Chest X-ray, AP view. Patient: 29 years old, sex M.
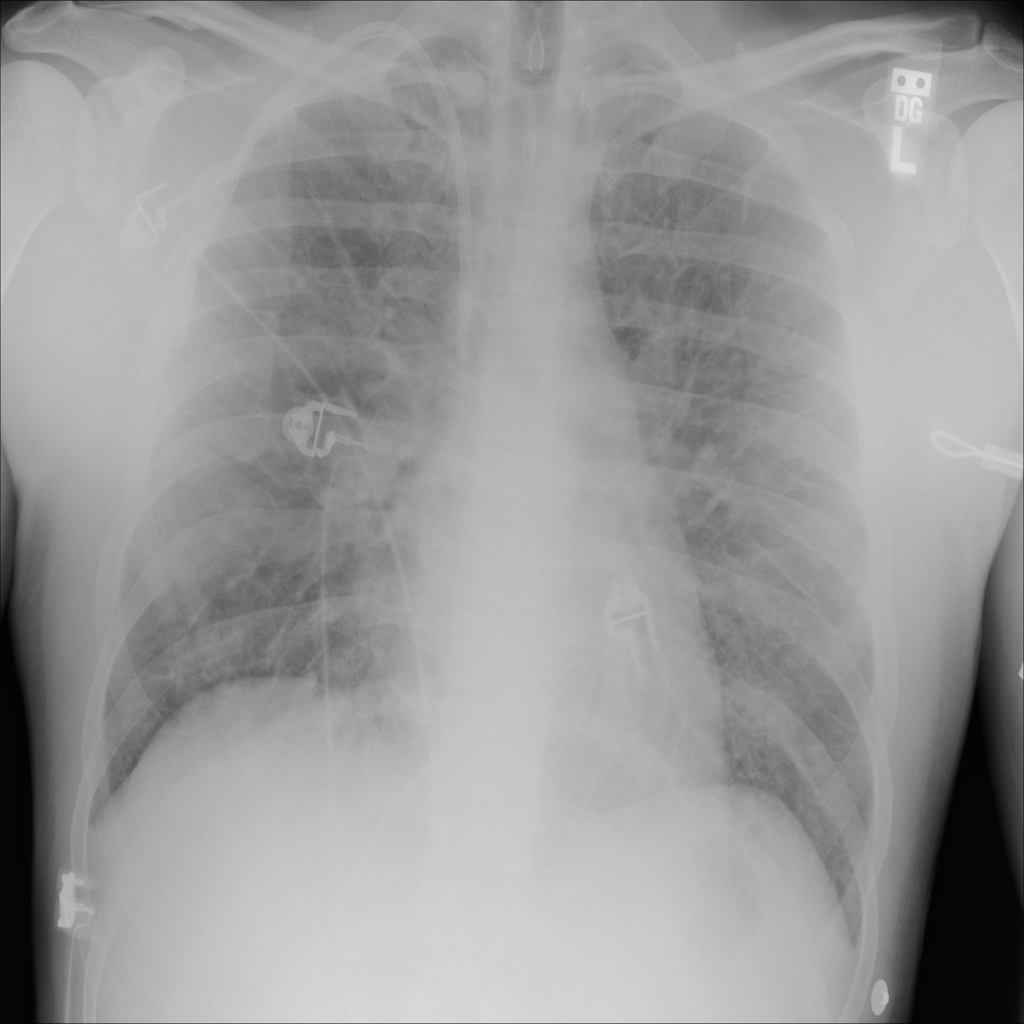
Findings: Edema, Effusion, Infiltration